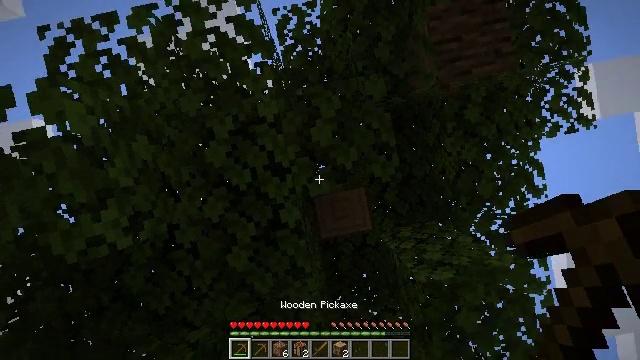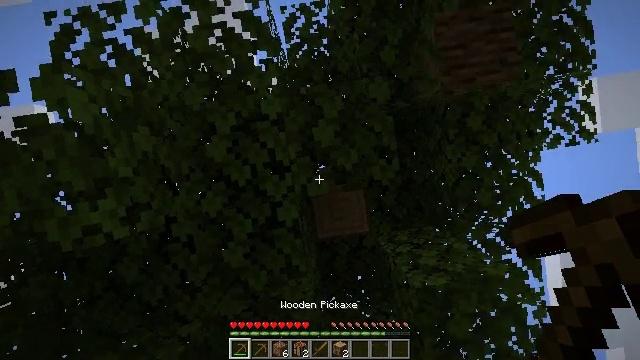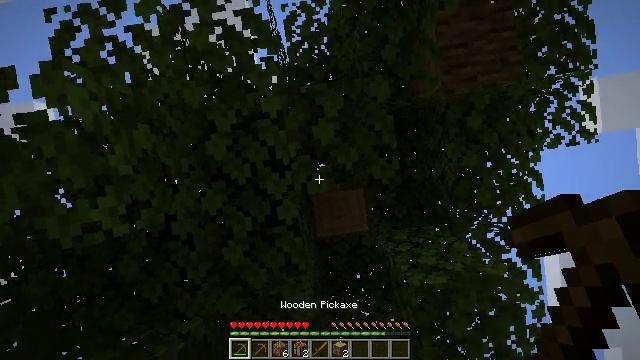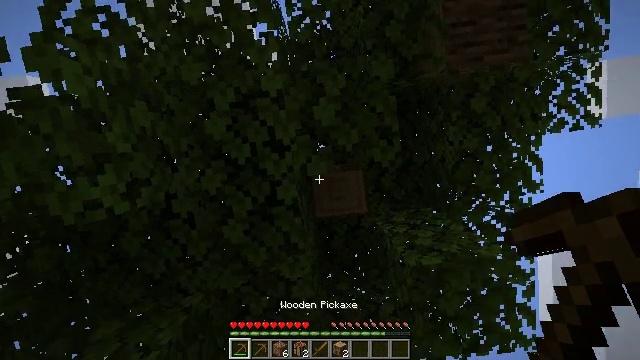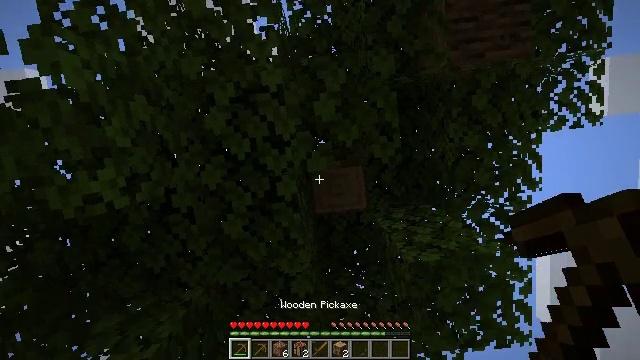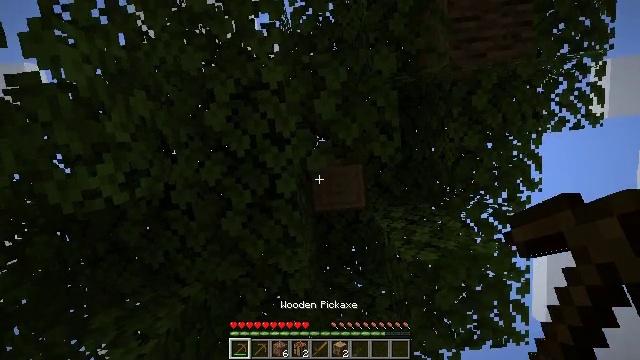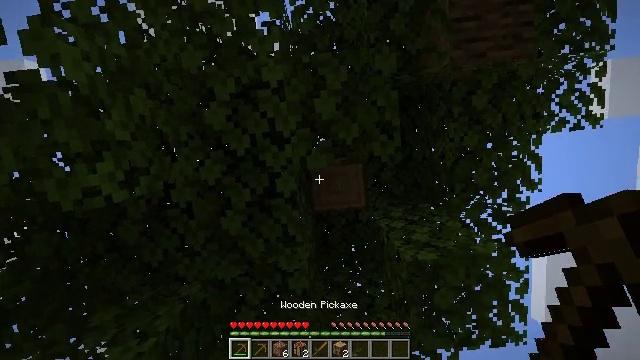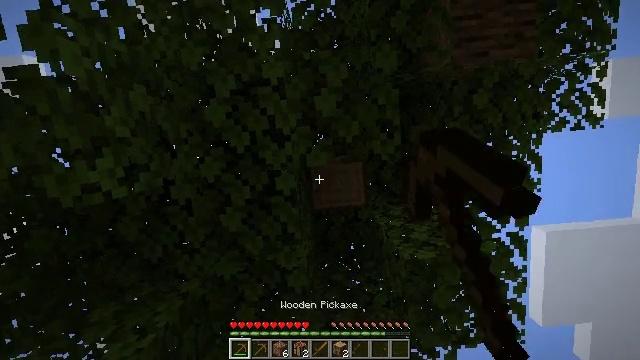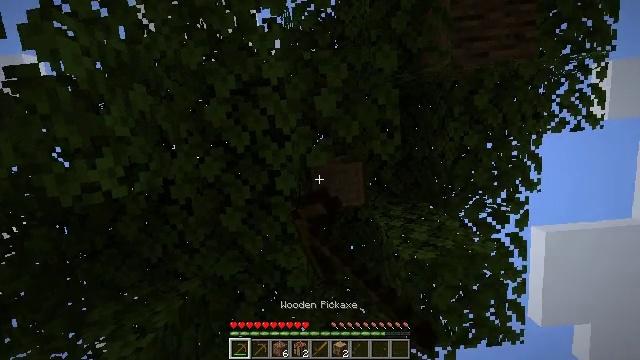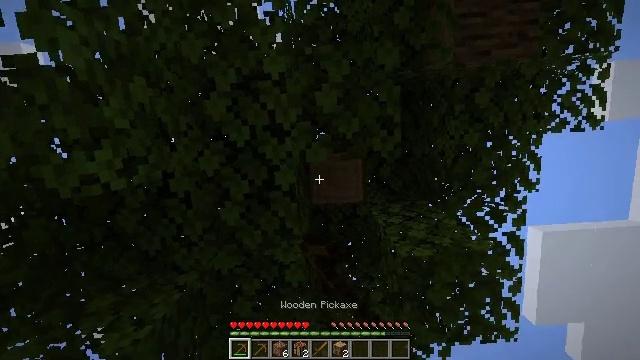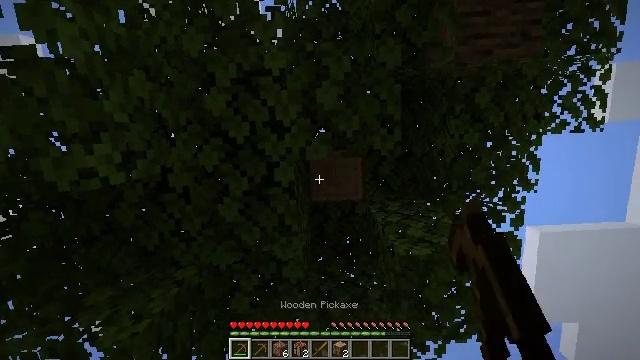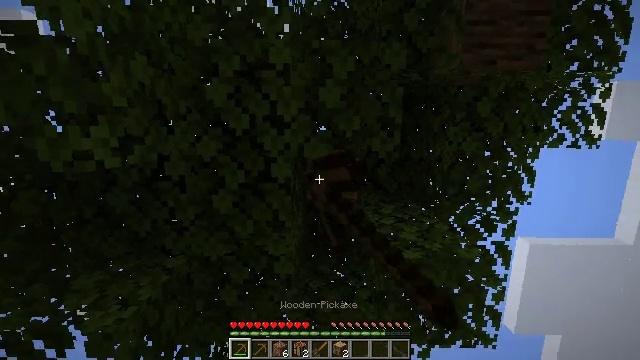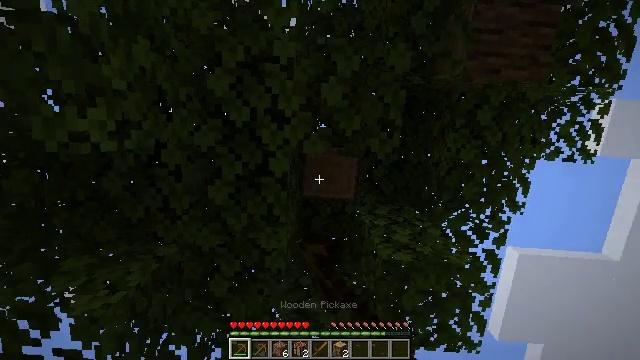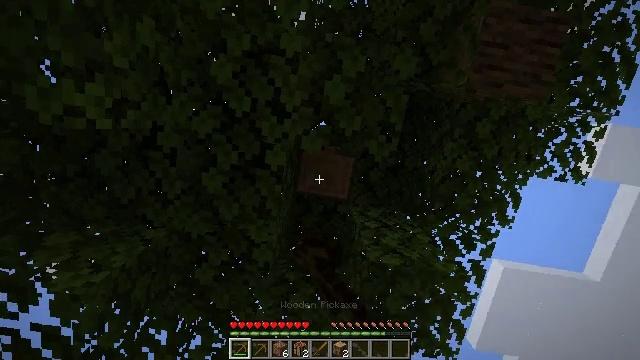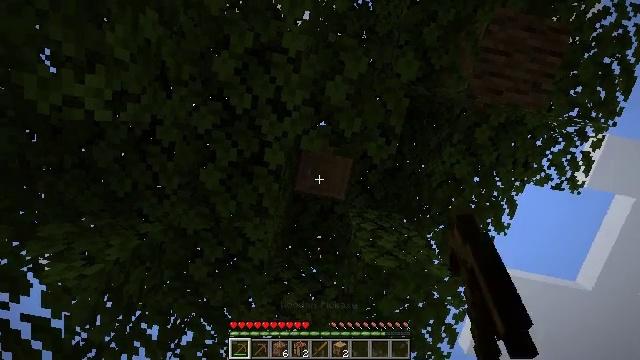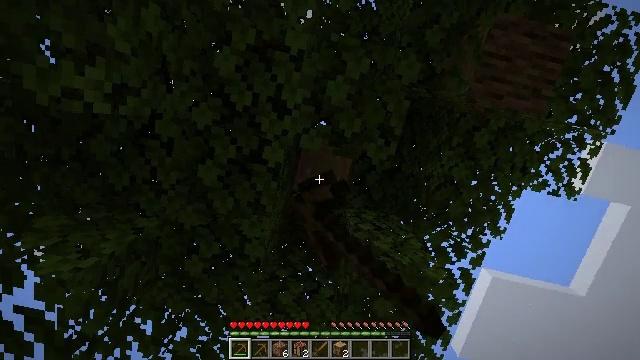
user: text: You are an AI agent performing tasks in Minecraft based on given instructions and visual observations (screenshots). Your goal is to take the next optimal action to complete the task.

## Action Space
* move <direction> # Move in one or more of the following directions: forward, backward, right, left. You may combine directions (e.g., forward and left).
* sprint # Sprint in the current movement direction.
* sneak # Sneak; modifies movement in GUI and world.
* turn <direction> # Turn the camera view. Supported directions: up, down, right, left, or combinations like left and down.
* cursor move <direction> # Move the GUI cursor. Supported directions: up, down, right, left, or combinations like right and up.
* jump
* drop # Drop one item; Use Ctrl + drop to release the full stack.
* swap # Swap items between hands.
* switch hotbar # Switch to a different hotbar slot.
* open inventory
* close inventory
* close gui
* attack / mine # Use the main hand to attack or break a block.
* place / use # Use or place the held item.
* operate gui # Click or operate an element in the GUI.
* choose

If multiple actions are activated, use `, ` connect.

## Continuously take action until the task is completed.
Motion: motion action
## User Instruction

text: Gather oak logs from trees.
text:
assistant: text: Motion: turn right
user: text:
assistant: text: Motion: no_op
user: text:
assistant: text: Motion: turn down
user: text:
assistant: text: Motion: no_op
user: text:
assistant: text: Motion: no_op
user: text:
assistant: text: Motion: attack / mine
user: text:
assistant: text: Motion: attack / mine
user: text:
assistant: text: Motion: attack / mine
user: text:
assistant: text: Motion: turn right, attack / mine
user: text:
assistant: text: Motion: attack / mine
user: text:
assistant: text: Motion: turn right, attack / mine
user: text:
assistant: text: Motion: turn right, attack / mine
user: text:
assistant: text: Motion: turn right, attack / mine
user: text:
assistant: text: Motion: turn right, attack / mine
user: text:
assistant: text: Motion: turn right, attack / mine
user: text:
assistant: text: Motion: turn right, attack / mine
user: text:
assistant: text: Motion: attack / mine
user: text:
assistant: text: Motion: attack / mine
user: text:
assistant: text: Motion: attack / mine
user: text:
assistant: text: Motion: attack / mine
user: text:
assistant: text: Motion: attack / mine
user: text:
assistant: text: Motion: attack / mine
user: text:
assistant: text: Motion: attack / mine
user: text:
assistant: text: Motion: attack / mine
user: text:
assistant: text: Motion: attack / mine
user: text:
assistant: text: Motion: attack / mine
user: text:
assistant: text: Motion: attack / mine
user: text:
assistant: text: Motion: attack / mine
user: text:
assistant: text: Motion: attack / mine
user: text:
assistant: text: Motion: attack / mine